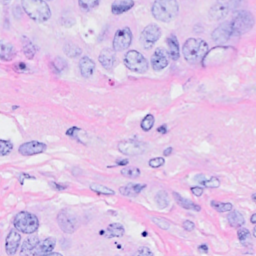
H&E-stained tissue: Breast